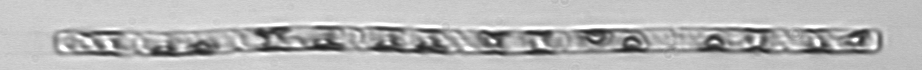
Label: Guinardia_delicatula